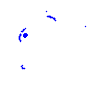
Particle: kaon